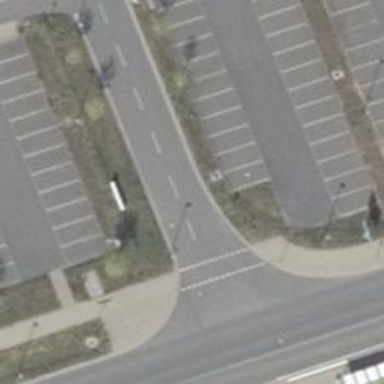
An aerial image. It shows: Asphalt parking aisle off service road.